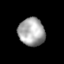
Tissue: lung
Cell type: Others
Senescence score: 0.2152
Nuclear area (px): 716
Mean DAPI intensity: 168.292